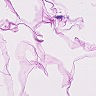
Metastatic tissue present: no